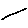
Label: line